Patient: sex F, age 51
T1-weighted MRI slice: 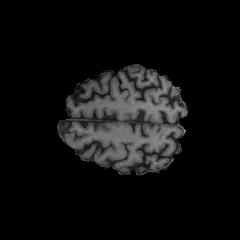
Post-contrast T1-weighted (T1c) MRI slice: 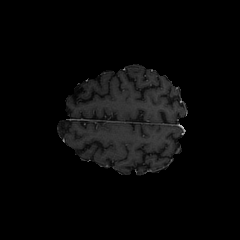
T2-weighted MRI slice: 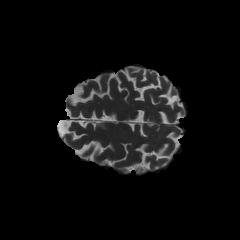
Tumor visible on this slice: no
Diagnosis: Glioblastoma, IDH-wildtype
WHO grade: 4